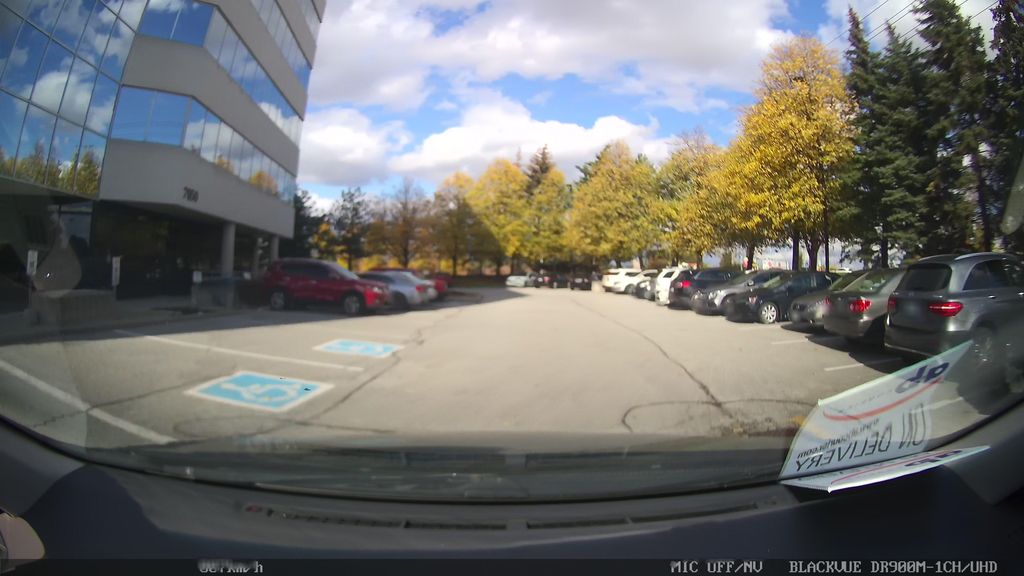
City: toronto